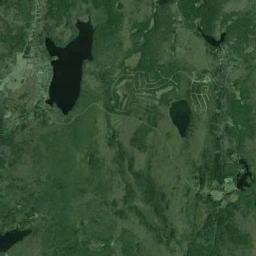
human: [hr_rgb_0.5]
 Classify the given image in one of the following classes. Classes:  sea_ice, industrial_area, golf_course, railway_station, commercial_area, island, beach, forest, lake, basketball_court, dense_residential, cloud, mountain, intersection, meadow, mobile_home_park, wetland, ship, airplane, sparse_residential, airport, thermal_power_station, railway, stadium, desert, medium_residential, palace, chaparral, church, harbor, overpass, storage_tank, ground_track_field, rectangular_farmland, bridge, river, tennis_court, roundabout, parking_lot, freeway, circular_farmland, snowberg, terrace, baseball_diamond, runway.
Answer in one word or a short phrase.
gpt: lake